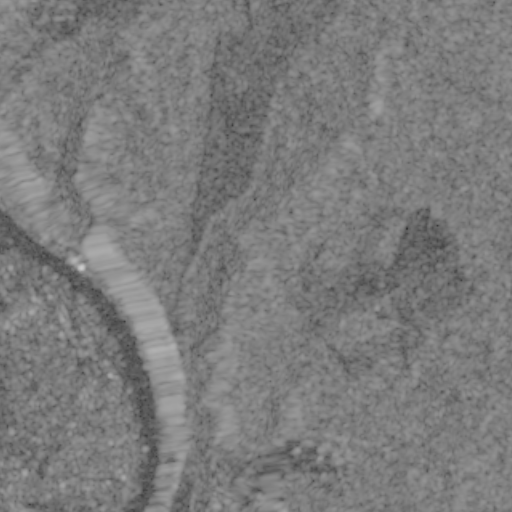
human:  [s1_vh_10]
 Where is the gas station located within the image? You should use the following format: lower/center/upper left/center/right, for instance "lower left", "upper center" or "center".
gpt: The gas station is located in the lower left of the image.
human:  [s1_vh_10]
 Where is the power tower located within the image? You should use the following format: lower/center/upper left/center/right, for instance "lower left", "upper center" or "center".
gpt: The power tower is located in the upper left of the image.
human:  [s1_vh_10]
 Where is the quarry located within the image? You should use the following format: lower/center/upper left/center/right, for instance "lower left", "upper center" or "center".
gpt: The quarry is located in the lower right of the image.
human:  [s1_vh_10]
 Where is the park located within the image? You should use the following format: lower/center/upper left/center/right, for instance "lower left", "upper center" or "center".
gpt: There is no park in the image.

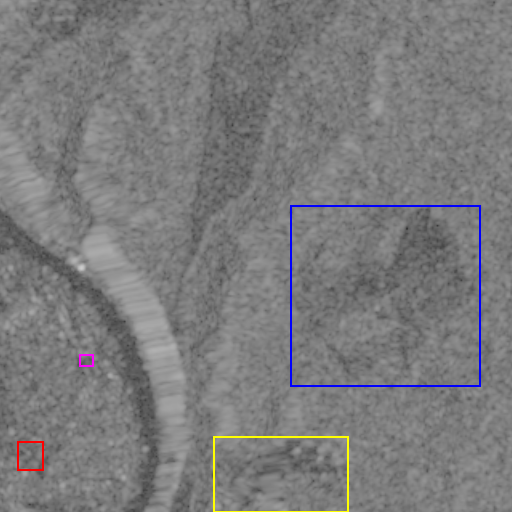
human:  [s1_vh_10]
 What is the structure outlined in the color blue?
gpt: The structure outlined in blue is a crop field.
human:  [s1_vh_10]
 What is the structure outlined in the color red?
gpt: The structure outlined in red is a park.
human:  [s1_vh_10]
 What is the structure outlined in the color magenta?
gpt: The structure outlined in magenta is a parking lot.
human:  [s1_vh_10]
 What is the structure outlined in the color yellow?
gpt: The structure outlined in yellow is a quarry.
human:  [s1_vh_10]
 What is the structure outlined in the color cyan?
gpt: There is no cyan outline.